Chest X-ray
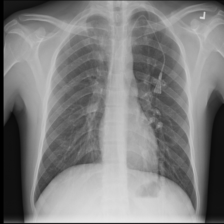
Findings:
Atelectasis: negative
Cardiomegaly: negative
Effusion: negative
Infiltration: negative
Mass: positive
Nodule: negative
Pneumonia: negative
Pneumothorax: negative
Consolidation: negative
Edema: negative
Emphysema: negative
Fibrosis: negative
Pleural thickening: negative
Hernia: negative